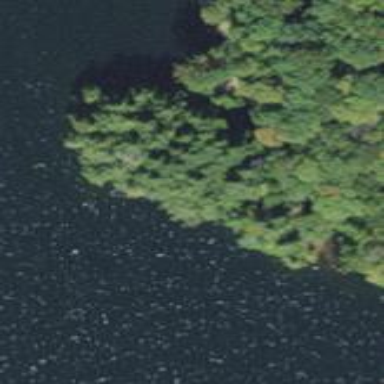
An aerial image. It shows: Island covered with woodland.